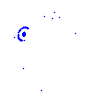
Particle: electron